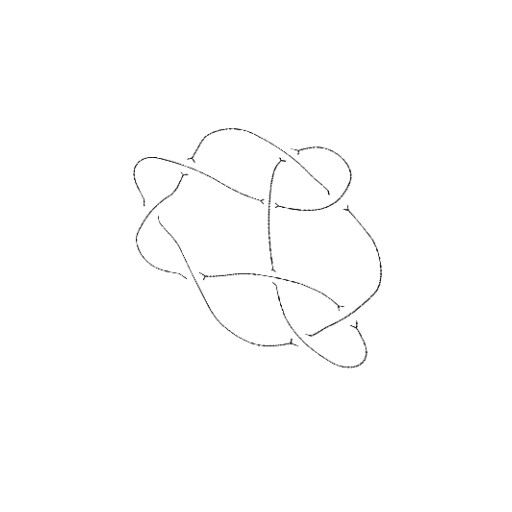
Crossing number: 9